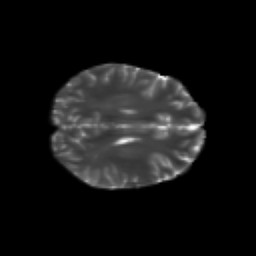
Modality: T2w
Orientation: axial
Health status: healthy
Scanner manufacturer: siemens
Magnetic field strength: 3 T
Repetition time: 10 s
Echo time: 0.092 s